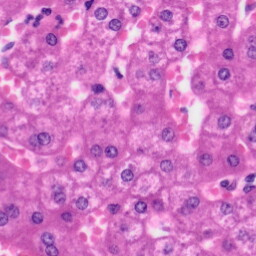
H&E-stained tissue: Liver